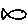
Label: fish